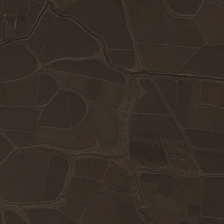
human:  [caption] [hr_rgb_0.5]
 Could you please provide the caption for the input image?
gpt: many pieces of farmlands are in khaki .

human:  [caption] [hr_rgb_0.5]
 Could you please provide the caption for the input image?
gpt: the farm is divided into different parts of the color .

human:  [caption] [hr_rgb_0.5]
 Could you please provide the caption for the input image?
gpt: many pieces of farmlands are in khaki .

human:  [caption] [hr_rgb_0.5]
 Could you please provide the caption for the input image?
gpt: the farm has been torn up by a crack .

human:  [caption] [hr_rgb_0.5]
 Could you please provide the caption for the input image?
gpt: the farm has been torn up by a crack .